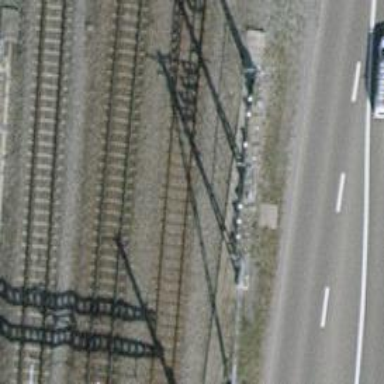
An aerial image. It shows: Railway siding with one electrified track and contact line for powering the train.